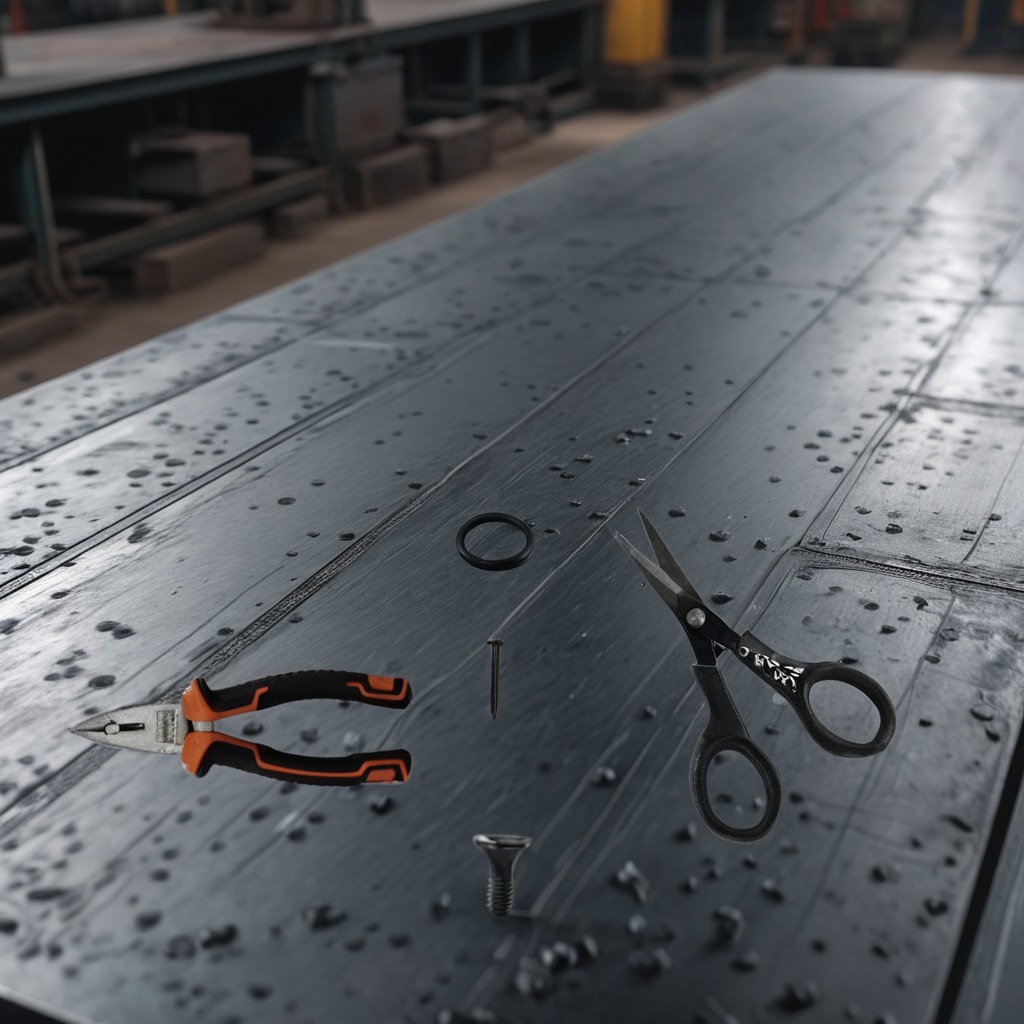
A rubber Oring, a metal machine screw, an iron nail, pliers, and a pair of scissors are lying on the cold steel table in a mining workshop.